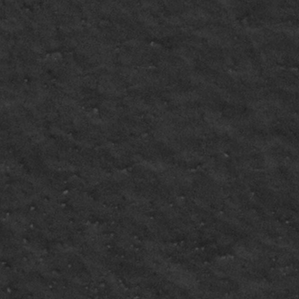
Label: frost